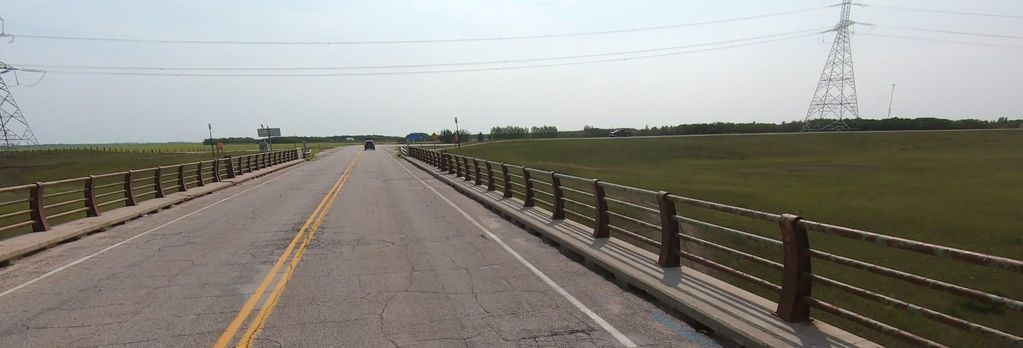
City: winnipeg